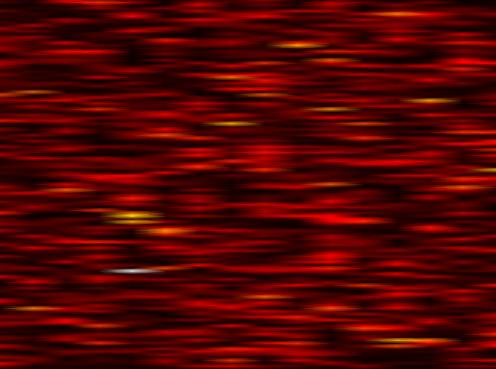
Label: FOFDM